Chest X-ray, PA view. Patient: 73 years old, sex F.
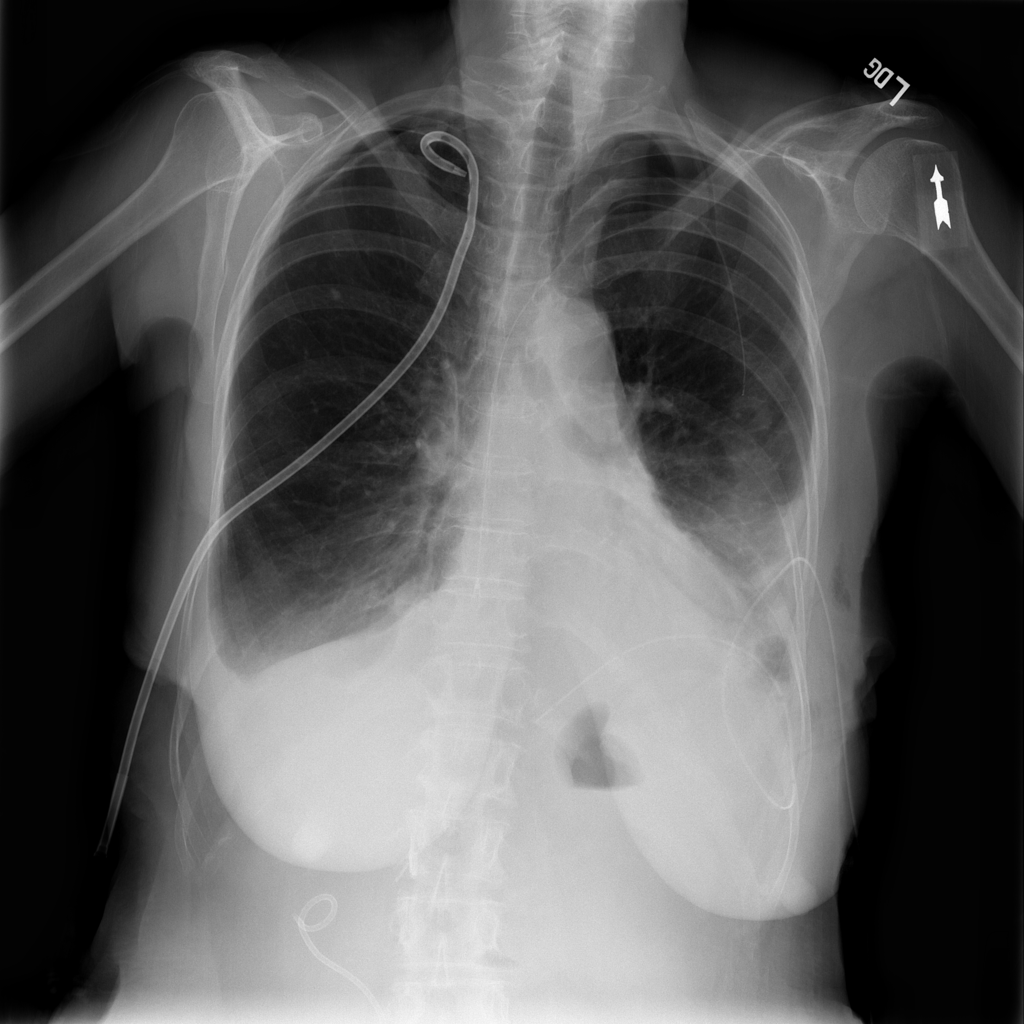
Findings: Effusion, Infiltration, Nodule, Pneumothorax